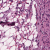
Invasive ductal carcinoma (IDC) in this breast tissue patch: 1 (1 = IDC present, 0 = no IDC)